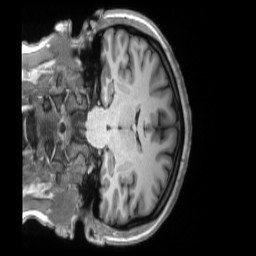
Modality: T1w
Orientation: coronal
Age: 30
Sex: female
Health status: ill
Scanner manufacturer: siemens
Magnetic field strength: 3 T
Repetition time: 2.2 s
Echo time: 0.00157 s